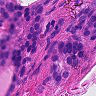
Metastatic tissue present: yes